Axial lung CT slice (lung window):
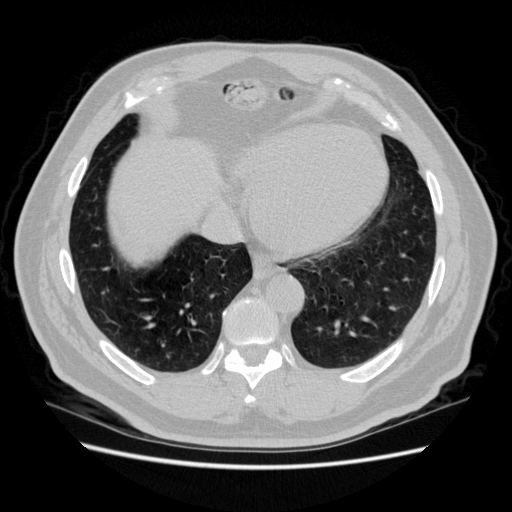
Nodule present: no